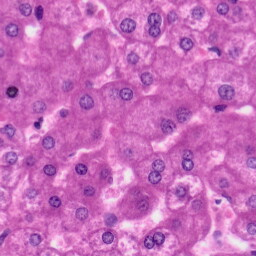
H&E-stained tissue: Liver